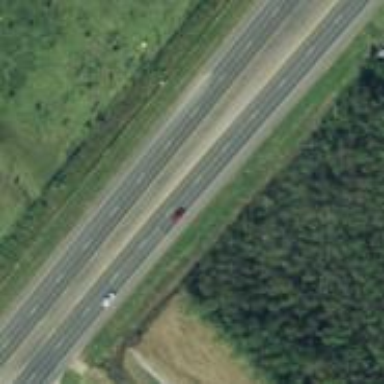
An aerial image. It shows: Primary highway.